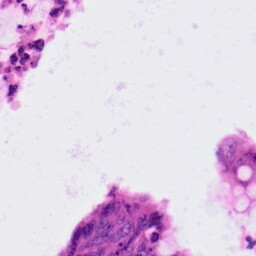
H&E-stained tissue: Colon